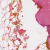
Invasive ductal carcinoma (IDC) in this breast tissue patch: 0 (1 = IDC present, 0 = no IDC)